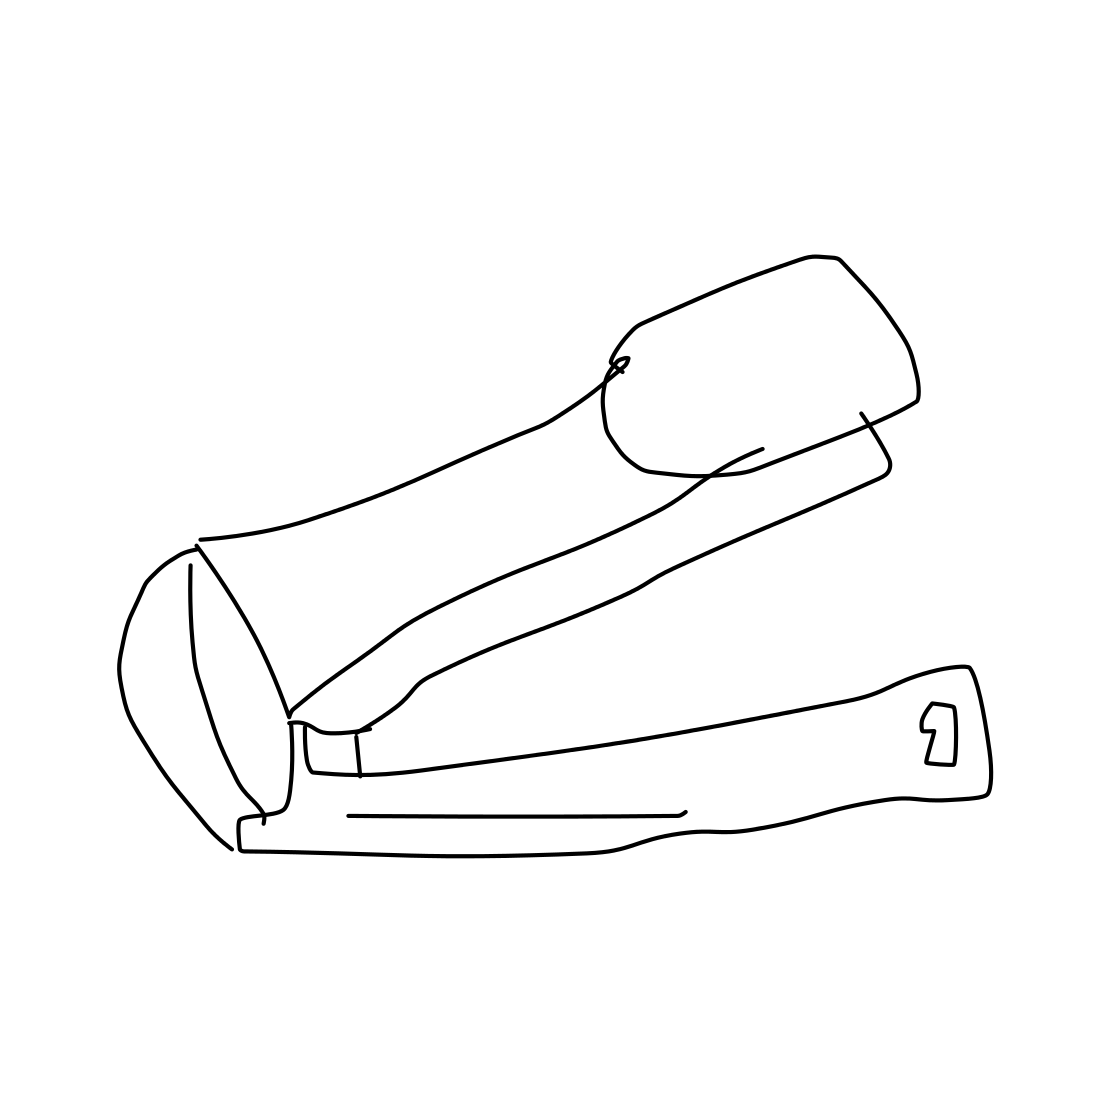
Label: stapler